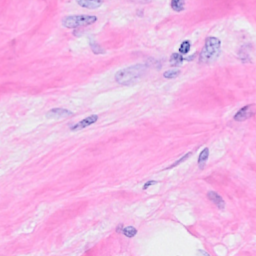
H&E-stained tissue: Breast